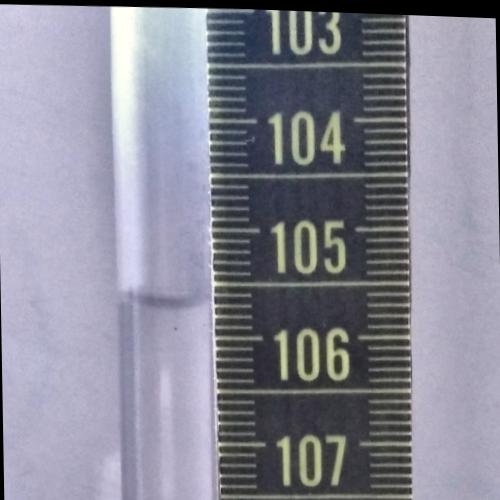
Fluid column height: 105.7 cm